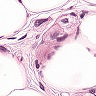
Metastatic tissue present: yes